Field crop: tomato
Growth stage: 1
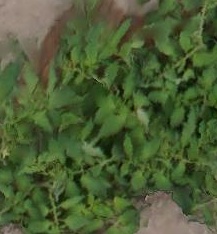
Species: tomato